Aerial crown-view tile of a tropical tree (Barro Colorado Island, Panama), acquired 20240716:
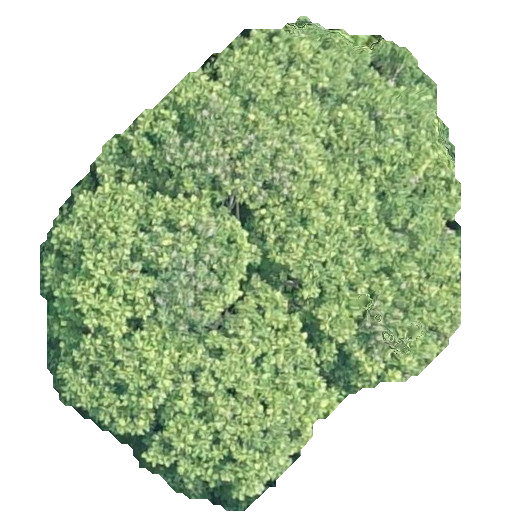
Species: Dipteryx oleifera
GBIF accepted scientific name: Dipteryx oleifera
Crown area: 226.329 m²